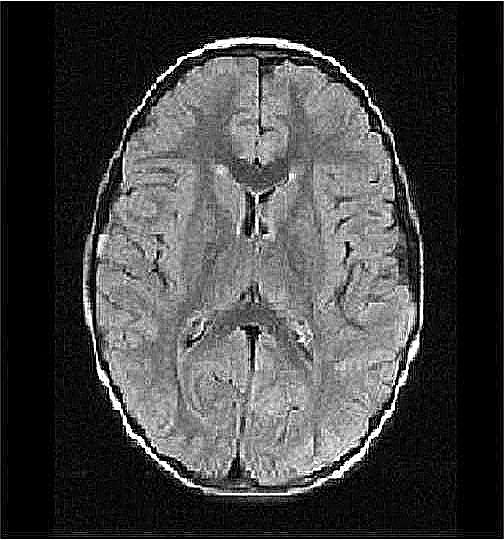
Label: notumor